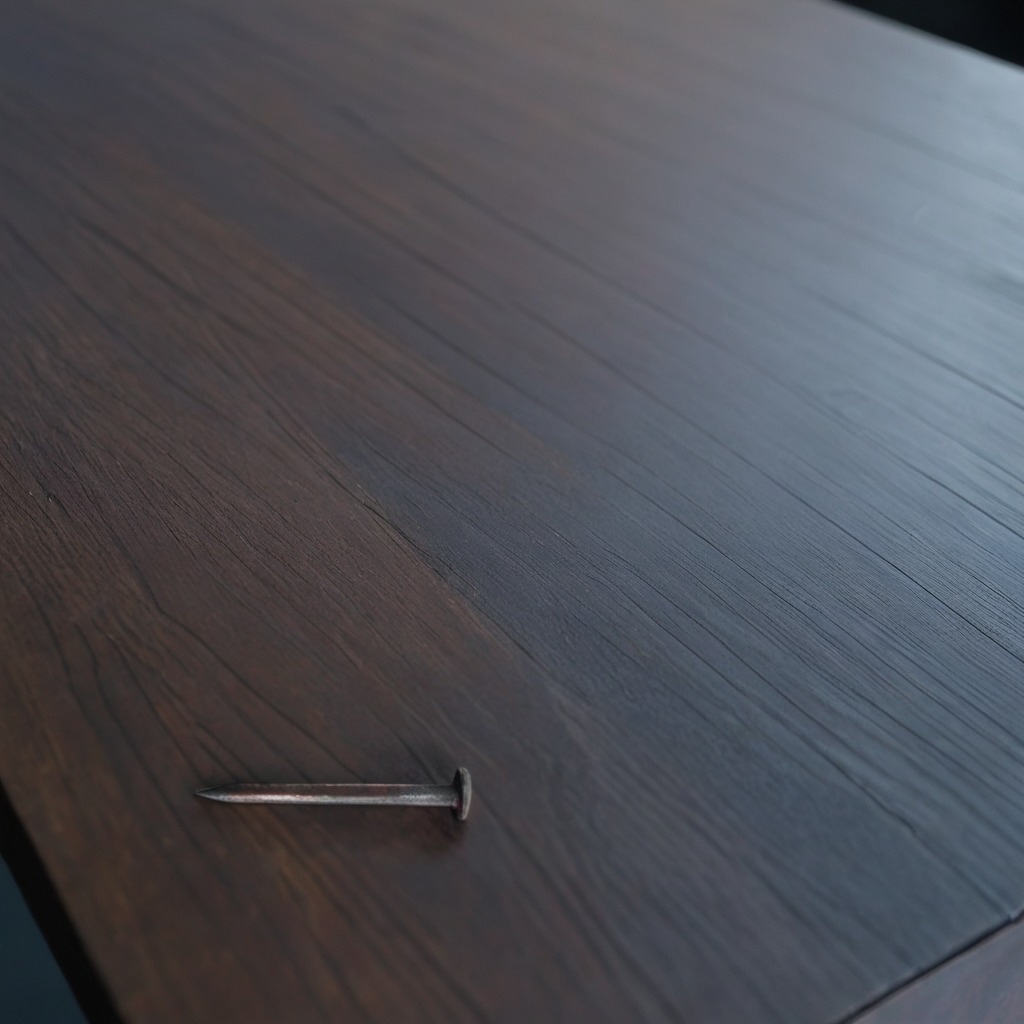
An iron nail is lying on the table.